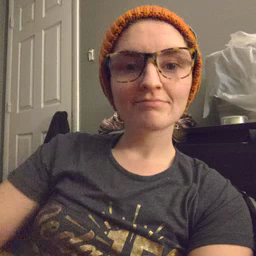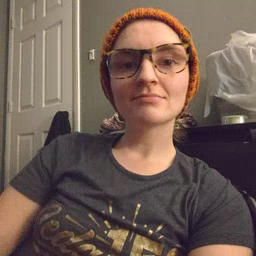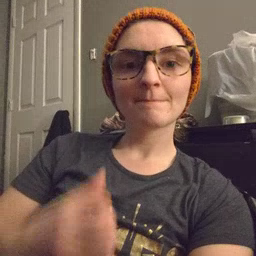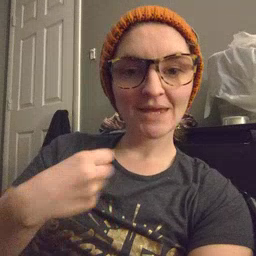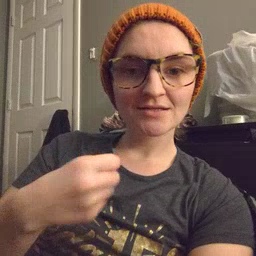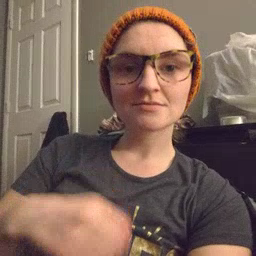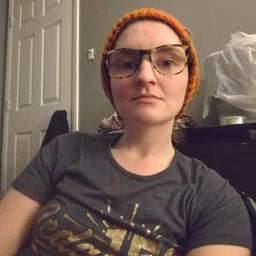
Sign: make